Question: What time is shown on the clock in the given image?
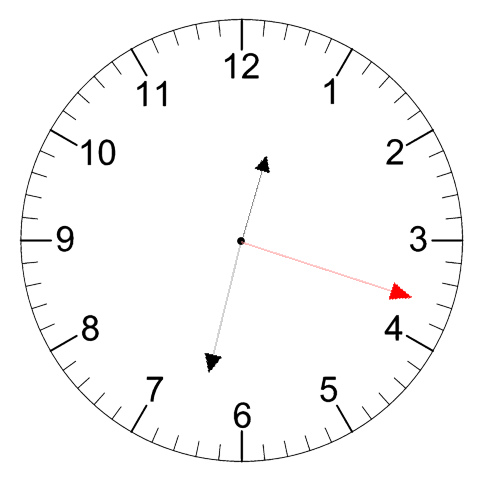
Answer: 12:32:18